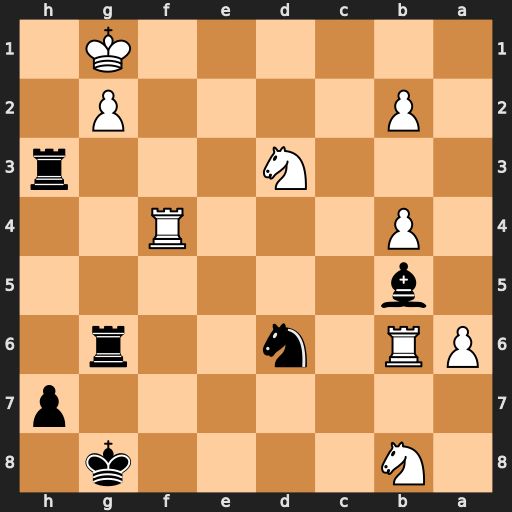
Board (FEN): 1N4k1/7p/PR1n2r1/1b6/1P3R2/3N3r/1P4P1/6K1
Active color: b
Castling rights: -
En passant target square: -
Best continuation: Rxd3 a7 Rd1+